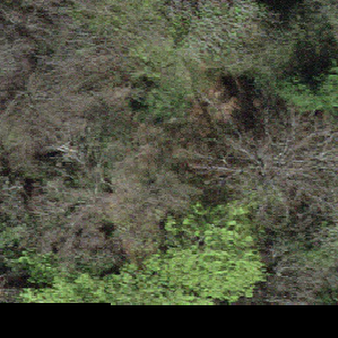
Label: other